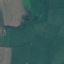
Land use / land cover: Pasture